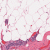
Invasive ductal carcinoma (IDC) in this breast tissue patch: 0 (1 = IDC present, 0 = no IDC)